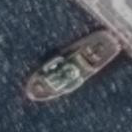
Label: civil